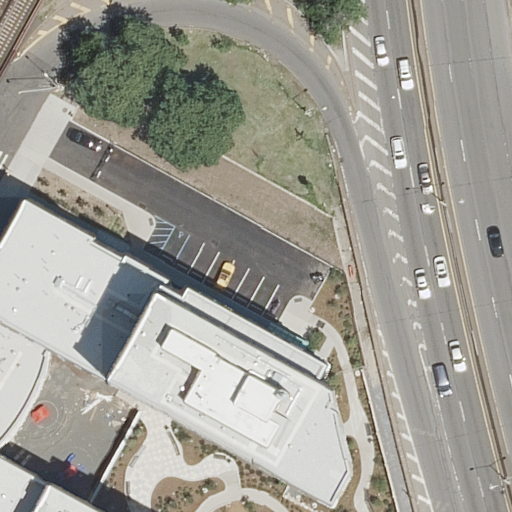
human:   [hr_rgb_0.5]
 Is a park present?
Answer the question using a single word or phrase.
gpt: yes

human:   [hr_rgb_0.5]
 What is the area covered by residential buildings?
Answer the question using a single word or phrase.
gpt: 892m2

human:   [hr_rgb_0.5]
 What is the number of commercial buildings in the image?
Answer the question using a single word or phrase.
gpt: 0

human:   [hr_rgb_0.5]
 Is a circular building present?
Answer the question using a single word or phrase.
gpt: no

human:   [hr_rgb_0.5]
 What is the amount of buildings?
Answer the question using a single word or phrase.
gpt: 3

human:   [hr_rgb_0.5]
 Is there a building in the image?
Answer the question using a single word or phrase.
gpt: yes

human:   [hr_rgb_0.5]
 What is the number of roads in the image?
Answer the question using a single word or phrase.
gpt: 5

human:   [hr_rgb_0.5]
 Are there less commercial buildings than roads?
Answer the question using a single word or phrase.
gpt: yes

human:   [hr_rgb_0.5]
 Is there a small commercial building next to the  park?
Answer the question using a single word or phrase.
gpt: no

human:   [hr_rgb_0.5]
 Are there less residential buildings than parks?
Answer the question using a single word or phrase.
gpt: no

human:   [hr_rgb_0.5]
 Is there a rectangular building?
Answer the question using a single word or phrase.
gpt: yes

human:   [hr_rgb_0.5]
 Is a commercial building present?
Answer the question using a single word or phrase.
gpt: no

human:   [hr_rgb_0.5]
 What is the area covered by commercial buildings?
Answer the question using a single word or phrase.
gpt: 0m2

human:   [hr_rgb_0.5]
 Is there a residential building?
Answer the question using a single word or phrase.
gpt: yes

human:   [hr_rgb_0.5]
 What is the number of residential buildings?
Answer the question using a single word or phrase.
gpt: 3

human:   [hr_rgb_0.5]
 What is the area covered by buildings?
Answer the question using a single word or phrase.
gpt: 892m2

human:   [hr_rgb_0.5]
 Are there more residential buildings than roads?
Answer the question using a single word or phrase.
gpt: no

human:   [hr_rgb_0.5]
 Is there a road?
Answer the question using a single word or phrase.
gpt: yes

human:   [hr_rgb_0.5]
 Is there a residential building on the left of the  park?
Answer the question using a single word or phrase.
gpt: yes

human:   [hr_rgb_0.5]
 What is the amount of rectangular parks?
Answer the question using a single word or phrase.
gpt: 1

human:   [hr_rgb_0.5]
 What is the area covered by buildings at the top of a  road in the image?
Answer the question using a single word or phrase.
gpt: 0m2

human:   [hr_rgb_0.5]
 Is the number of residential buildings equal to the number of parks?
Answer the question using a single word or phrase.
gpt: no

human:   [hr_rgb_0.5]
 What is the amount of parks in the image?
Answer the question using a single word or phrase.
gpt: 1

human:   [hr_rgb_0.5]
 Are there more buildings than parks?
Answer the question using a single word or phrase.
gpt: yes

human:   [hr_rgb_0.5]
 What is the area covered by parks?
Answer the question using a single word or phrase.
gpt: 295m2

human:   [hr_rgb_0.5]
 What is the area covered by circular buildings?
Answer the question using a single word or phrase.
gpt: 0m2

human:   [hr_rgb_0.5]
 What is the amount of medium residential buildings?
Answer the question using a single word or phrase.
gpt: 1

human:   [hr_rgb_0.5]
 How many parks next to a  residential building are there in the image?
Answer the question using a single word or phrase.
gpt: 1

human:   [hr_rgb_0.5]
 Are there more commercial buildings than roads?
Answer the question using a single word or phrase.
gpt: no

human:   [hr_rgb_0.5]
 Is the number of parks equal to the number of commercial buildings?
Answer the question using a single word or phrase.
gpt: no

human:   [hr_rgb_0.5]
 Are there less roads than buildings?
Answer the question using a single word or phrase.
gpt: no

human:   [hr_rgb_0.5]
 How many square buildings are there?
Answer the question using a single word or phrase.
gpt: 0

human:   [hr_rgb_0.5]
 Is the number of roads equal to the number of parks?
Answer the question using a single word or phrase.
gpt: no

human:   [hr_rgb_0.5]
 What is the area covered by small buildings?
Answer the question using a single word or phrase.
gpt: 50m2

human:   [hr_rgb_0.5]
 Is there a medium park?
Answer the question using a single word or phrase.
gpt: yes

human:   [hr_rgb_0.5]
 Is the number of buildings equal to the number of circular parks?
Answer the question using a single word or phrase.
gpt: no

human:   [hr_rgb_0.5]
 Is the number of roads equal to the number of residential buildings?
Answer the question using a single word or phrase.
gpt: no

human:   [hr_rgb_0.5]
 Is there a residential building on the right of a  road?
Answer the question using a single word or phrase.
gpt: no

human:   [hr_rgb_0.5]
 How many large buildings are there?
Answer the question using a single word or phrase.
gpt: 1

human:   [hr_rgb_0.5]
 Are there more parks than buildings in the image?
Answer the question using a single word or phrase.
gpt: no

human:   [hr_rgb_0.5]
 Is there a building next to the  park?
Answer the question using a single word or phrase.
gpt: yes

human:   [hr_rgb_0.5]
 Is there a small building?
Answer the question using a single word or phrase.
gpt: yes

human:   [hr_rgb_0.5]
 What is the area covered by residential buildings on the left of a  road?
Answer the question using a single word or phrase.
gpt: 892m2

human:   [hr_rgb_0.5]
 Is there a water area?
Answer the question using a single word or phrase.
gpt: no

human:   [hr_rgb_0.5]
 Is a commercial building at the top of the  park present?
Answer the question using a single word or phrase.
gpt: no

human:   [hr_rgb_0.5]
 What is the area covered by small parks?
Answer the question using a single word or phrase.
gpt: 0m2

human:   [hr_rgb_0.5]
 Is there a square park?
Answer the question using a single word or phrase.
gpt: no

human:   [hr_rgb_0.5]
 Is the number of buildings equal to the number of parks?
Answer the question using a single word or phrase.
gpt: no

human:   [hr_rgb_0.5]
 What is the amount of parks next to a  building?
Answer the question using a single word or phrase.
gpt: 1

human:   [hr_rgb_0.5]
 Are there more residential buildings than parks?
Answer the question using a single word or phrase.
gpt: yes

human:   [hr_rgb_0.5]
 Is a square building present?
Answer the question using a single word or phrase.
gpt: no

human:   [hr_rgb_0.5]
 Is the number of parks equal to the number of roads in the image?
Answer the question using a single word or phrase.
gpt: no

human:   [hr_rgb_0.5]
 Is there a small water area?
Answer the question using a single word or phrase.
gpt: no

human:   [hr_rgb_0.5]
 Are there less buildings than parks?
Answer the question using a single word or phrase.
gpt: no

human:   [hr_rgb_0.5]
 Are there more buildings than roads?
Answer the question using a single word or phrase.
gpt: no

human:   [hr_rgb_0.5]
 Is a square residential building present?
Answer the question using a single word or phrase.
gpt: no

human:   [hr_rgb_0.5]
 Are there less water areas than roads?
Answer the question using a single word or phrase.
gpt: yes

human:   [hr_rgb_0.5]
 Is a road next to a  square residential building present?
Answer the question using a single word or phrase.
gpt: no

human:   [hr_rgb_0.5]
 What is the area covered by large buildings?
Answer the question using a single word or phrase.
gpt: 509m2

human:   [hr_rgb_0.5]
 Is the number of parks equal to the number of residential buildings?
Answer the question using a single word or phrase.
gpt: no

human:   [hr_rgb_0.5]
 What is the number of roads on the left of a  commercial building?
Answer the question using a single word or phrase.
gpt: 0

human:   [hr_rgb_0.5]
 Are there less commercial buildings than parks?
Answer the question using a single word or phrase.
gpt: yes

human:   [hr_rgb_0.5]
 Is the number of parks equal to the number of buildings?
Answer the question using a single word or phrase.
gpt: no

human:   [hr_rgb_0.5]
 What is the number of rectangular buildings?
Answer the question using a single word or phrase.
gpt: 3